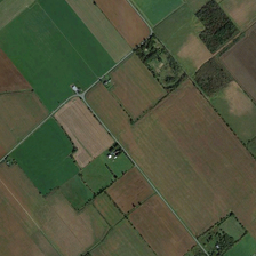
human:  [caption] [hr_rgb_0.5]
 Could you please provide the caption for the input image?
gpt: Many tall trees are planted in many fields.

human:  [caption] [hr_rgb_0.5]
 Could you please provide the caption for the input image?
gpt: Many big trees are planted around many fields.

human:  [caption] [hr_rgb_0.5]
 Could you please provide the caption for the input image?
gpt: A lot of tall trees have been planted around many fields.

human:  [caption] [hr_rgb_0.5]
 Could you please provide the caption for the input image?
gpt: There are many trees.

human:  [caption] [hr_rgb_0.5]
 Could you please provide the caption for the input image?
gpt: Many high trees were planted around many fields.